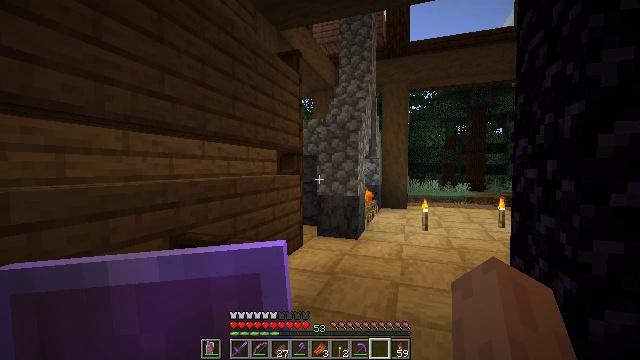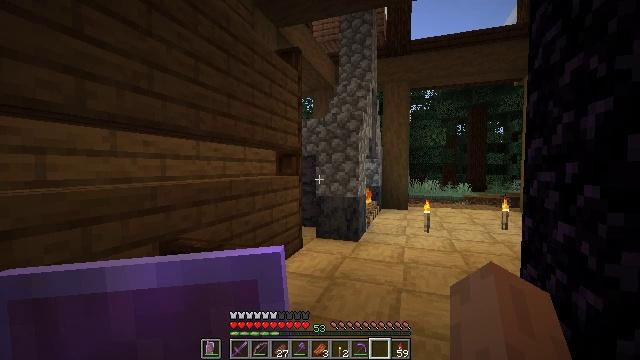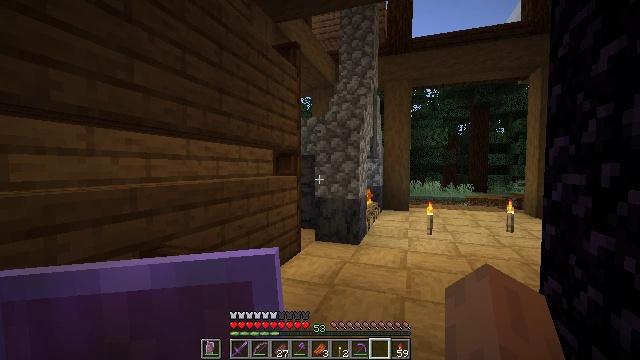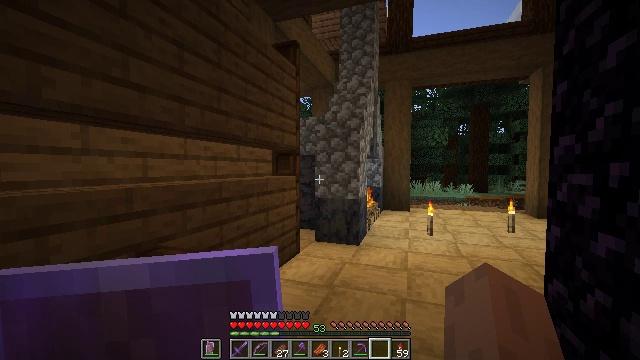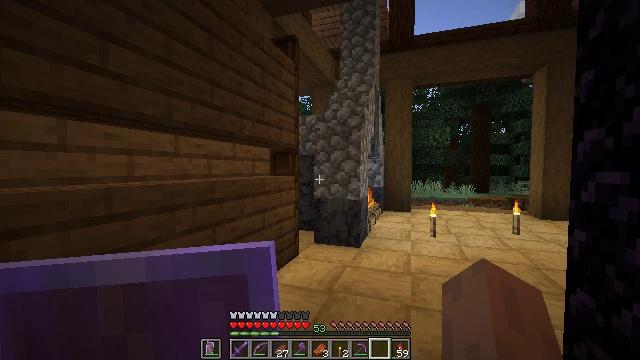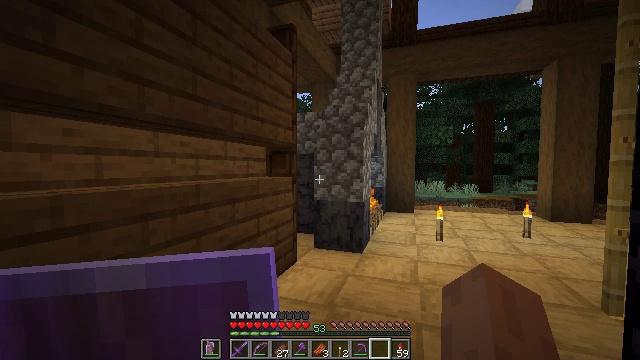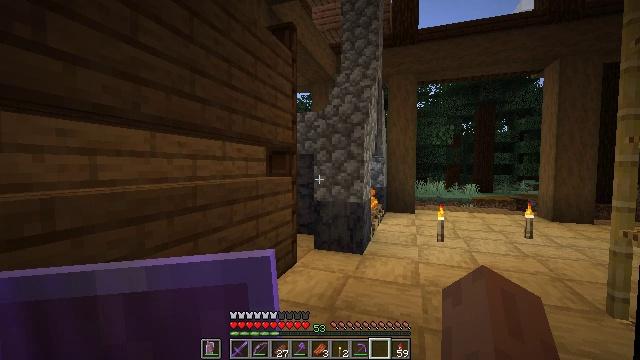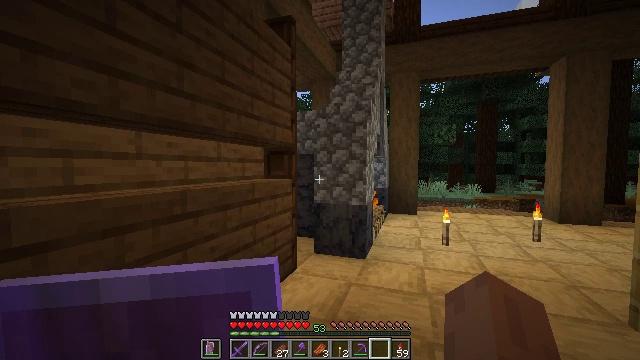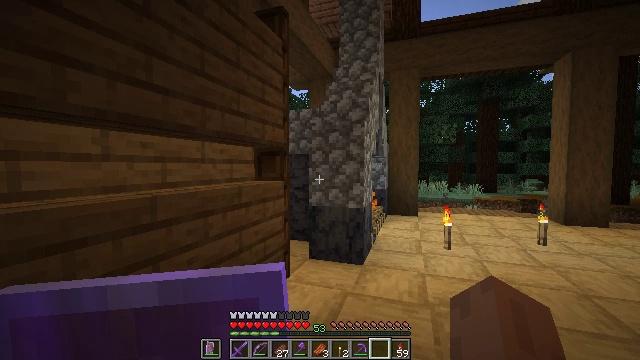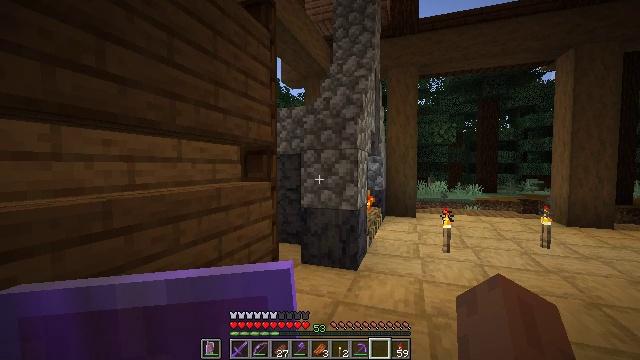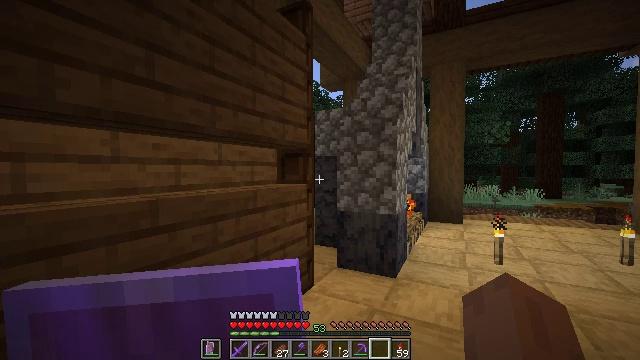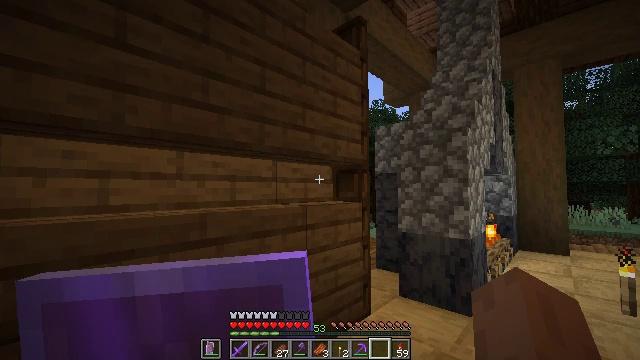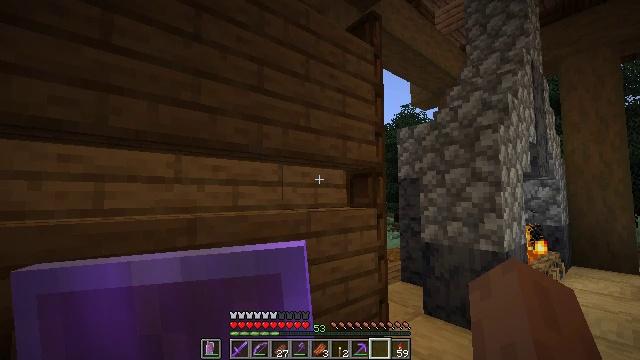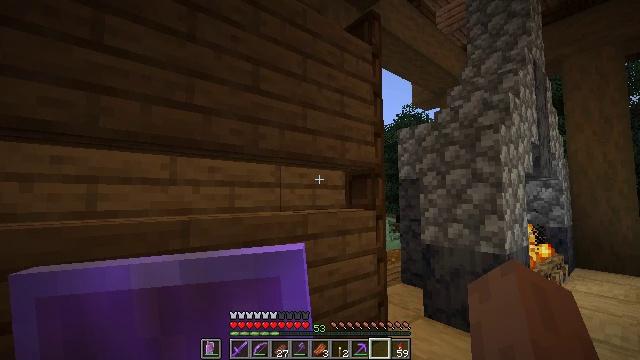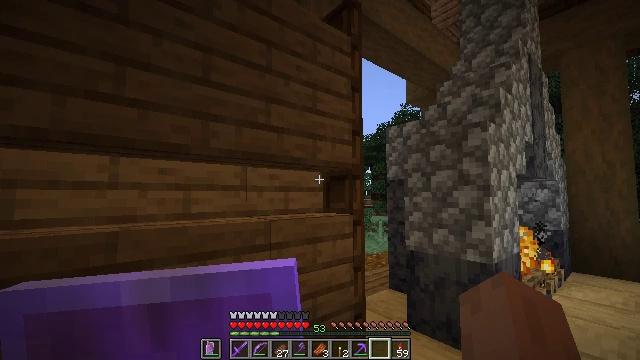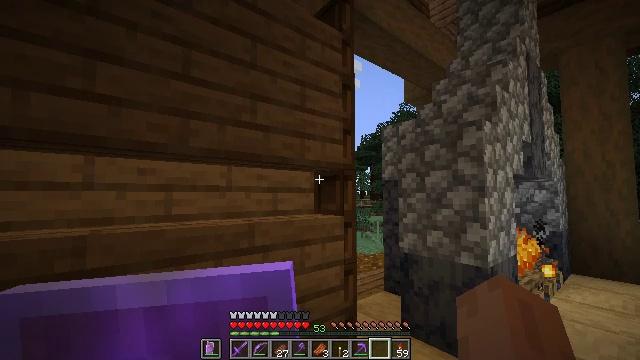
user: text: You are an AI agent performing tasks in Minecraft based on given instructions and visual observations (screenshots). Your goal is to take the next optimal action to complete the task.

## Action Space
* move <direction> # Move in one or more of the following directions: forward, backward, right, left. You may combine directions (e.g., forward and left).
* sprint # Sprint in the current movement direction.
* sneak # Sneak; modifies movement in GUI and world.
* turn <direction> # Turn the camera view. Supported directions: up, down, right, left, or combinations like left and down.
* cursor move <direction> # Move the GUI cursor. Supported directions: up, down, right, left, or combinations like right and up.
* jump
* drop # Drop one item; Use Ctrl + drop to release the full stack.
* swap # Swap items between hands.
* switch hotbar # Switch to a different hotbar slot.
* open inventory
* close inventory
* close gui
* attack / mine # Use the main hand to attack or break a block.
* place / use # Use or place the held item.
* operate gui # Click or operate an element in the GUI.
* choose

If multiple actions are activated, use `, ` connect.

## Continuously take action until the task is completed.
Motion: motion action
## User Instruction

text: Attack the dark oak stairs to gather the materials.
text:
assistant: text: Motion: move forward
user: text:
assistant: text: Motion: move forward
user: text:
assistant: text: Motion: move forward
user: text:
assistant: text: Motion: move forward
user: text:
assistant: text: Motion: move forward
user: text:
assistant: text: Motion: move forward
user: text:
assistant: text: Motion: move forward and move right
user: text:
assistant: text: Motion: move forward and move right
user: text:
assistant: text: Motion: move forward and move right
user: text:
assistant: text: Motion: move forward and move right, turn left
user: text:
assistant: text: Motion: move forward and move right, turn left and up
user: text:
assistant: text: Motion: move forward and move right, turn left and up
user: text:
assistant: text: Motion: move forward and move right
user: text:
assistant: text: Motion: move forward and move right
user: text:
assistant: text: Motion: move forward and move right
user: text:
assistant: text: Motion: move forward
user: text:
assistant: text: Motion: no_op
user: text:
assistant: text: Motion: no_op
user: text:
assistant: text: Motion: no_op
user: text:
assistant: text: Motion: no_op
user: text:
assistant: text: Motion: turn right
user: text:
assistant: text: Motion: move forward, turn right and down
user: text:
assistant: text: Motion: move forward, turn right and down
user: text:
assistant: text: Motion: move forward, turn right
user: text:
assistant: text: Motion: move forward
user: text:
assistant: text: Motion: move forward
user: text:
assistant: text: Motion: move forward
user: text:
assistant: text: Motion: move forward
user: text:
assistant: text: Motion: move forward
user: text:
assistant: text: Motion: move forward